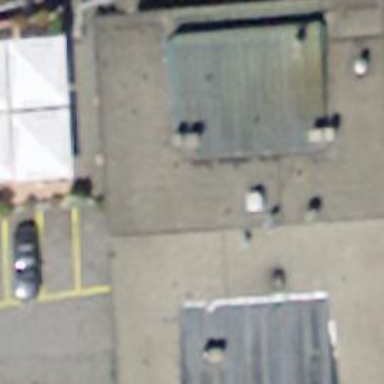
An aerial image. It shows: Restaurant.